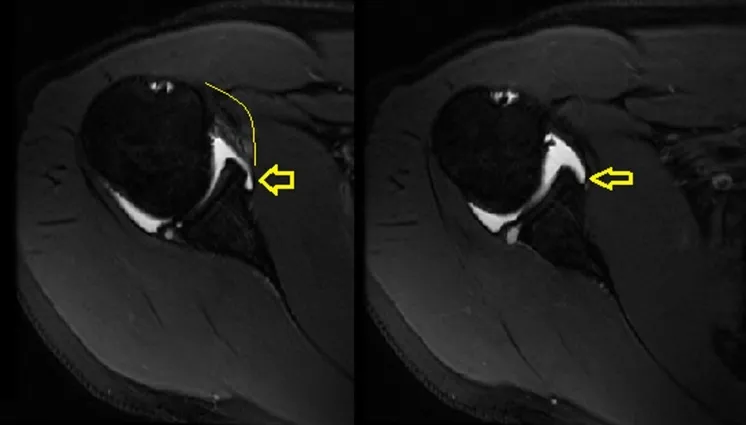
Axial cuts of right shoulder MRI showing posterior labral tear of the glenoid and cyst posteriorly.
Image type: radiology (mri)